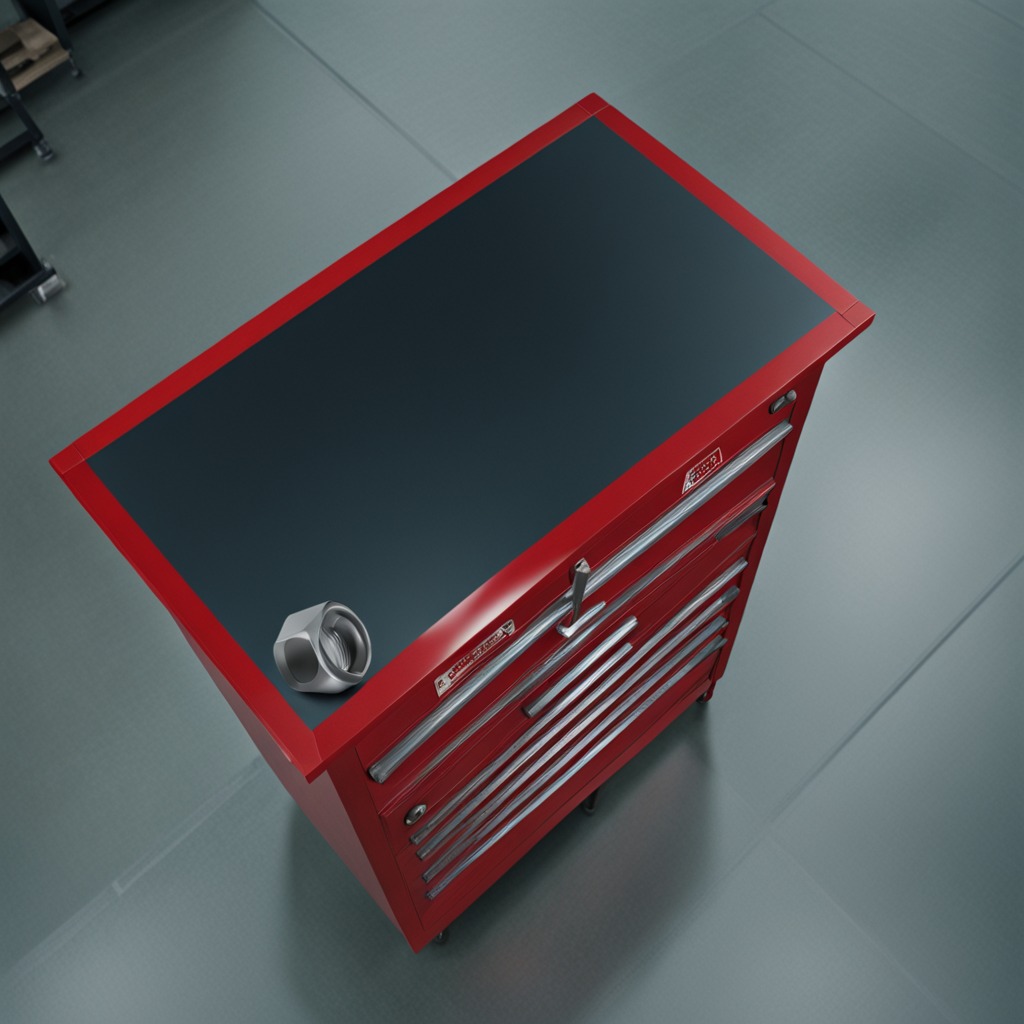
A metal nut is lying on the toolbox surface in an airplane hangar workshop.